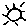
Label: sun